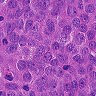
Metastatic tissue present: yes